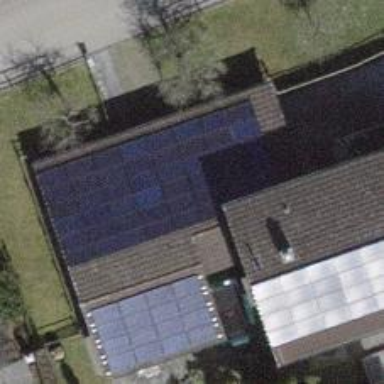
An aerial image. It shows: Solar photovoltaic panel generator.